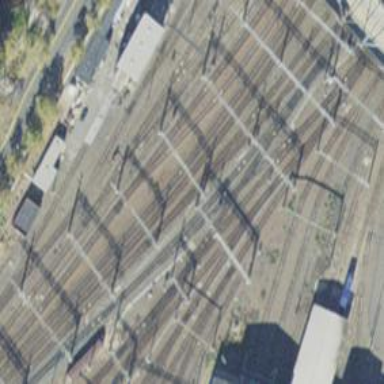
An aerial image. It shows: Railway crossing.